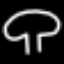
Label: mushroom